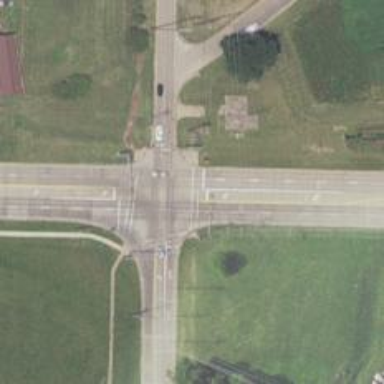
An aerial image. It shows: Crossing with line markings on the road.